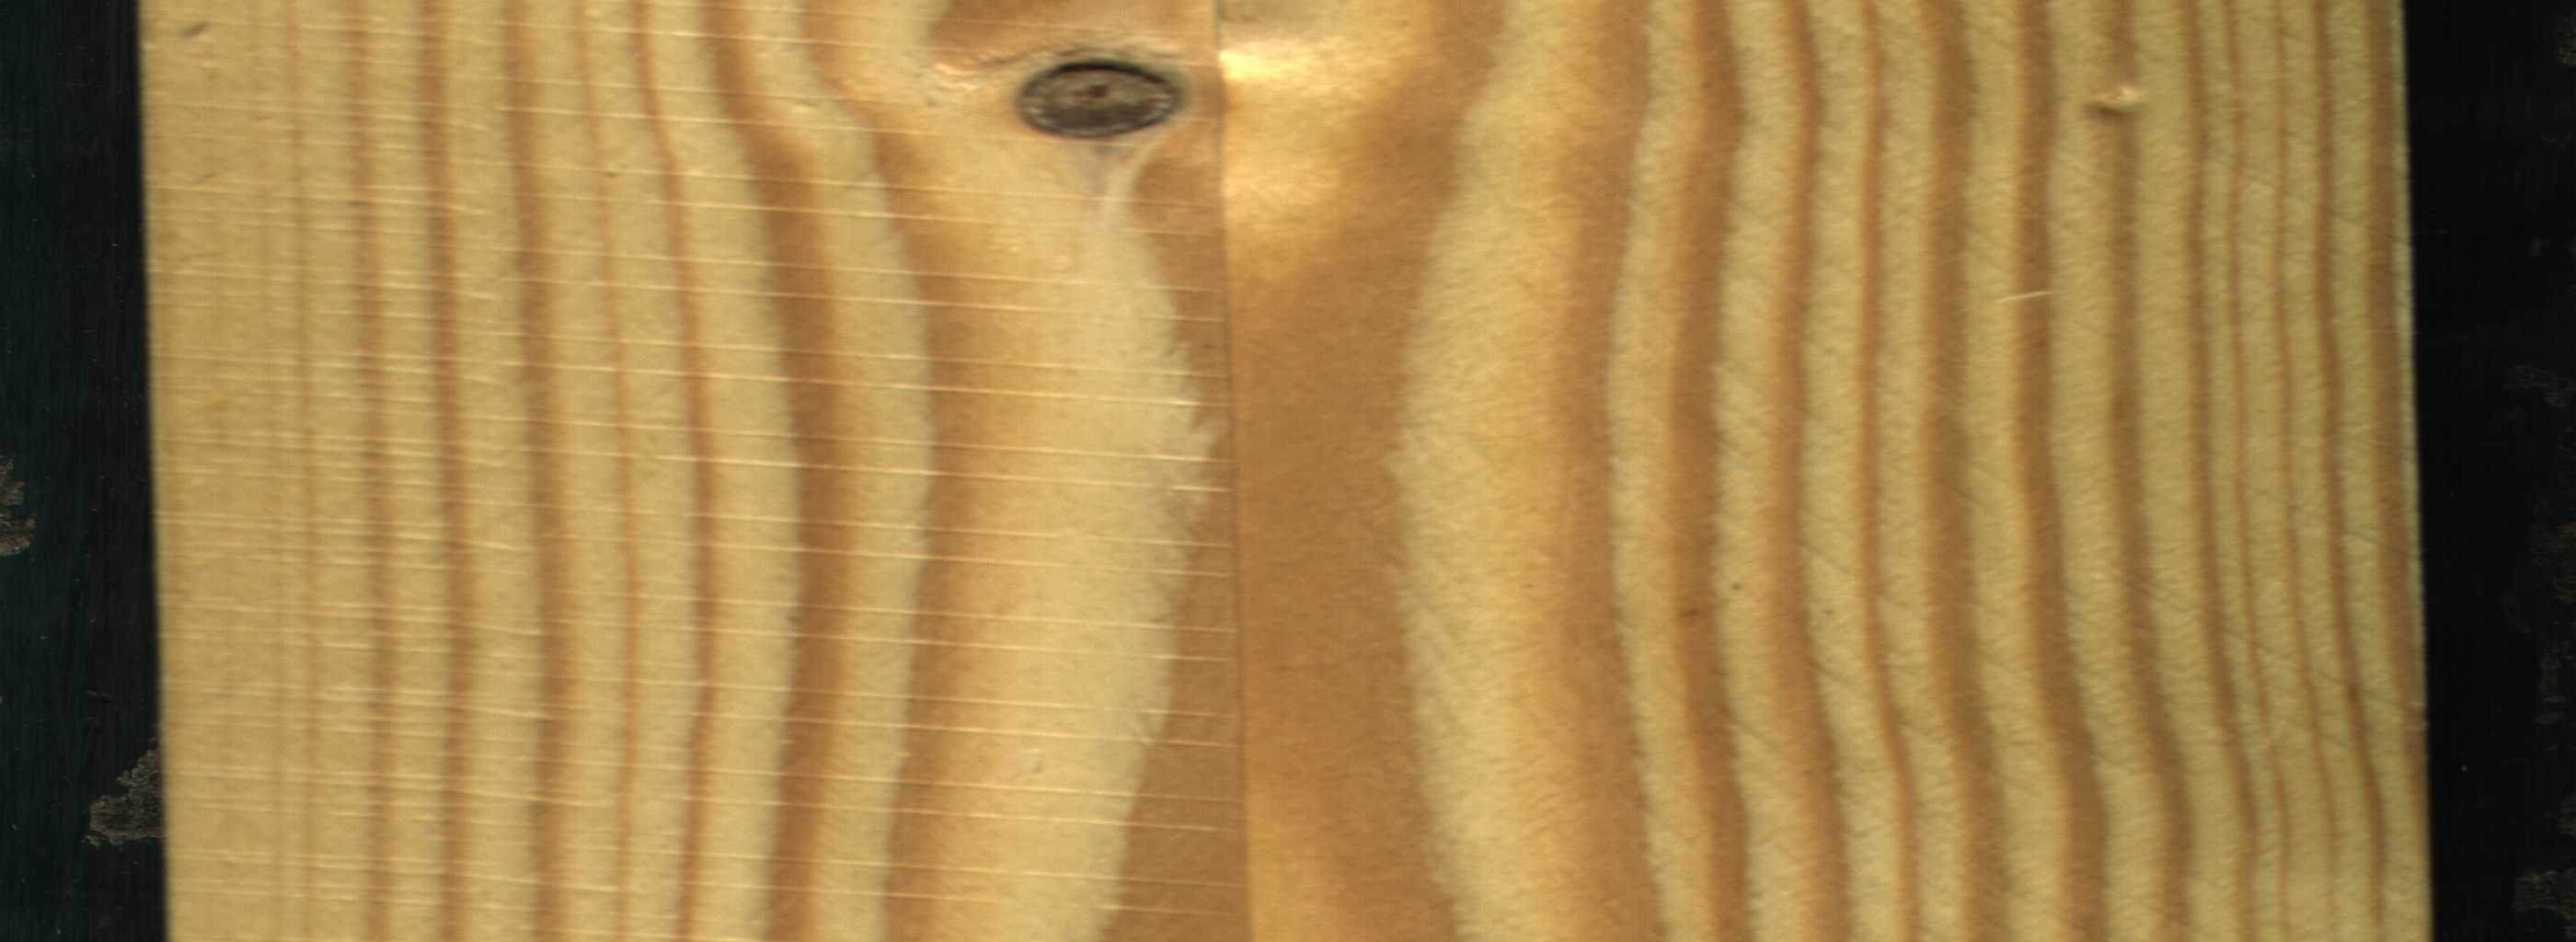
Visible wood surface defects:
Dead_Knot